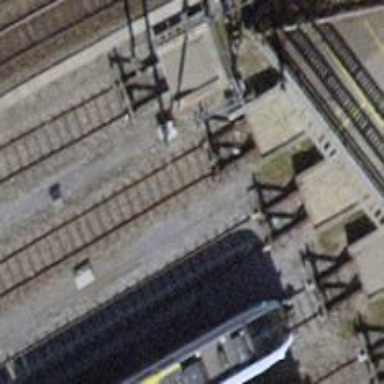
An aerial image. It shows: Railway buffer stop.